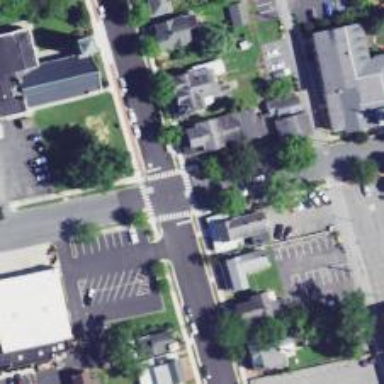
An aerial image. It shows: Marked crossing on footway.